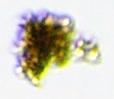
Label: Detritus